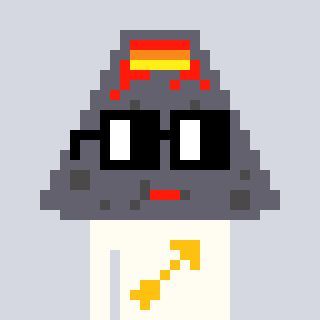
a pixel art character with square black glasses, a volcano-shaped head and a grayscale-colored body on a cool background